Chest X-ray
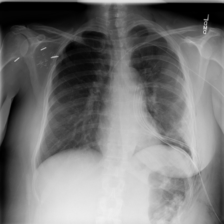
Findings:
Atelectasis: negative
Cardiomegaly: negative
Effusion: negative
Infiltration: negative
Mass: negative
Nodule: negative
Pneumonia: negative
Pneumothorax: negative
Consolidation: negative
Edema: negative
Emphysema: negative
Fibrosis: negative
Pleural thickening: negative
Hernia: negative